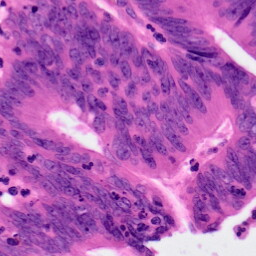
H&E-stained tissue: Colon